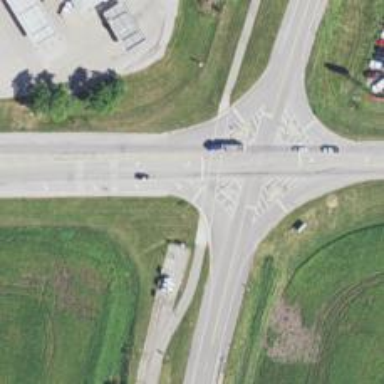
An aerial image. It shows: Road with stop sign.